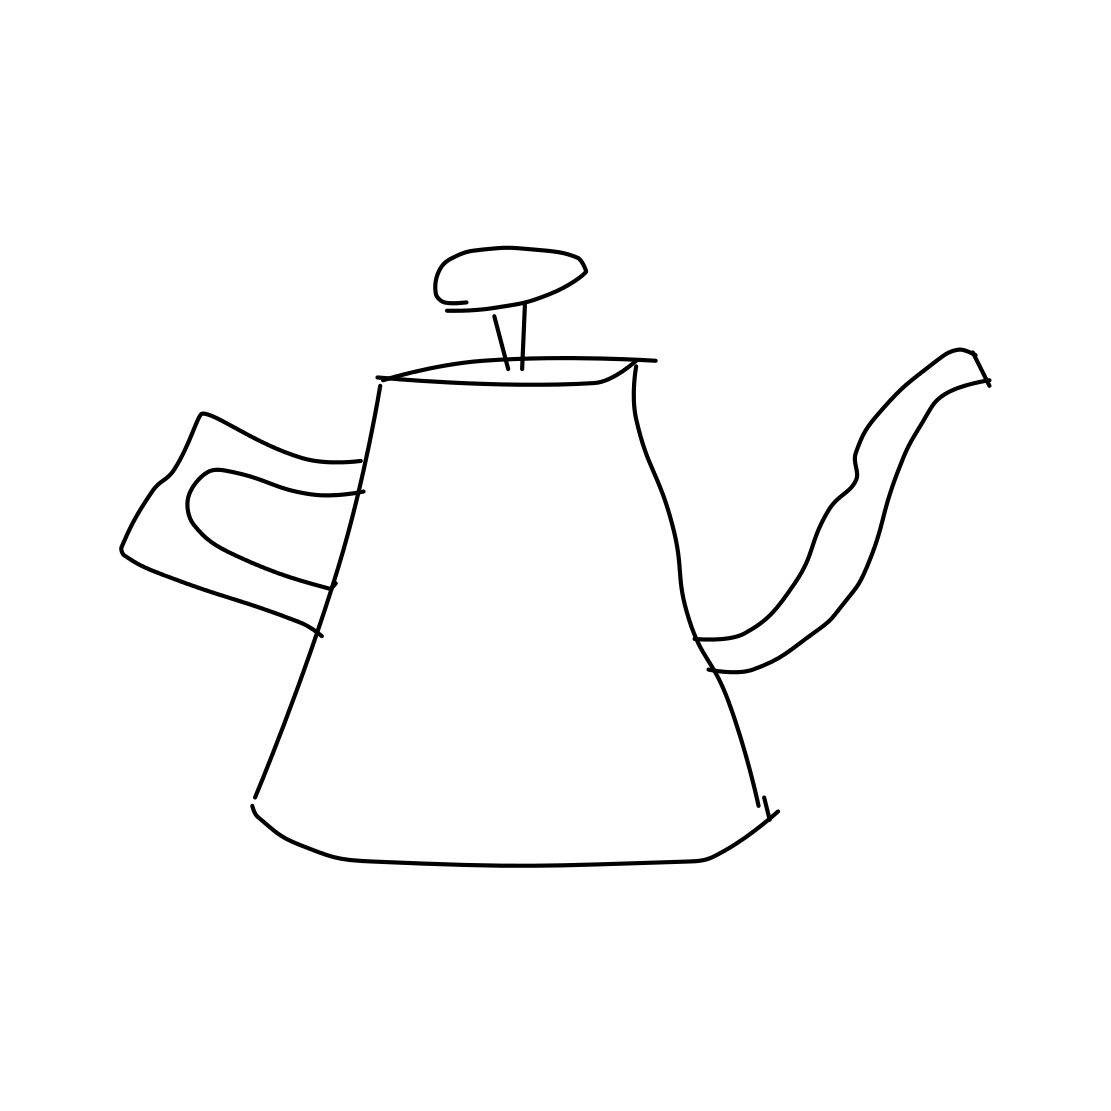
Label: teapot